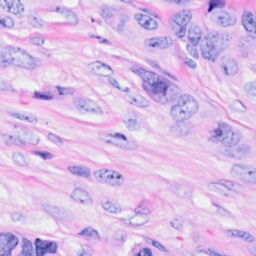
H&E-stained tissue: Breast